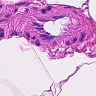
Metastatic tissue present: no